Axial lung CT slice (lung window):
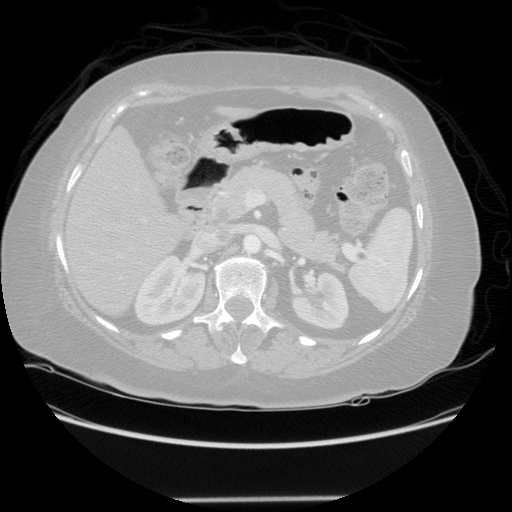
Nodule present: no